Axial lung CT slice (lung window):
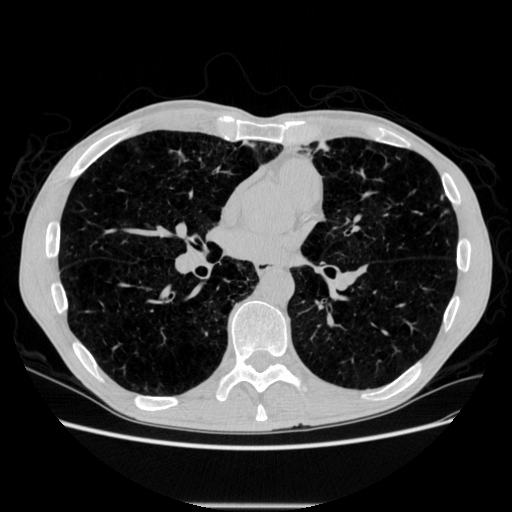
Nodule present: no